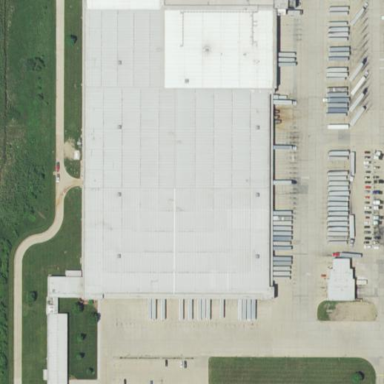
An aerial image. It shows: Industrial area featuring warehouse.